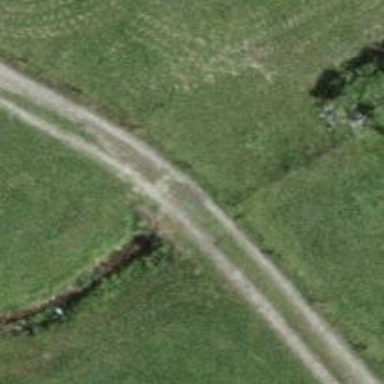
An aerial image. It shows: Compacted grade3 track.